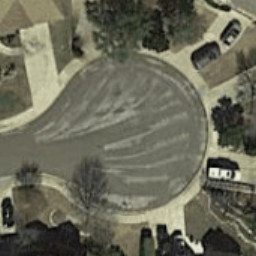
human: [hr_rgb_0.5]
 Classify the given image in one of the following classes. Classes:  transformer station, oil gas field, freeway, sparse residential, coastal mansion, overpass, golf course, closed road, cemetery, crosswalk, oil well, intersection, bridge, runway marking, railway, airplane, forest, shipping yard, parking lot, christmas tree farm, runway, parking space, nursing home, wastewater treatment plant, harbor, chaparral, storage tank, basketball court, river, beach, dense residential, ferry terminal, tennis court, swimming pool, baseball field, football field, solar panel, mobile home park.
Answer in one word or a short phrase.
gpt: closed road